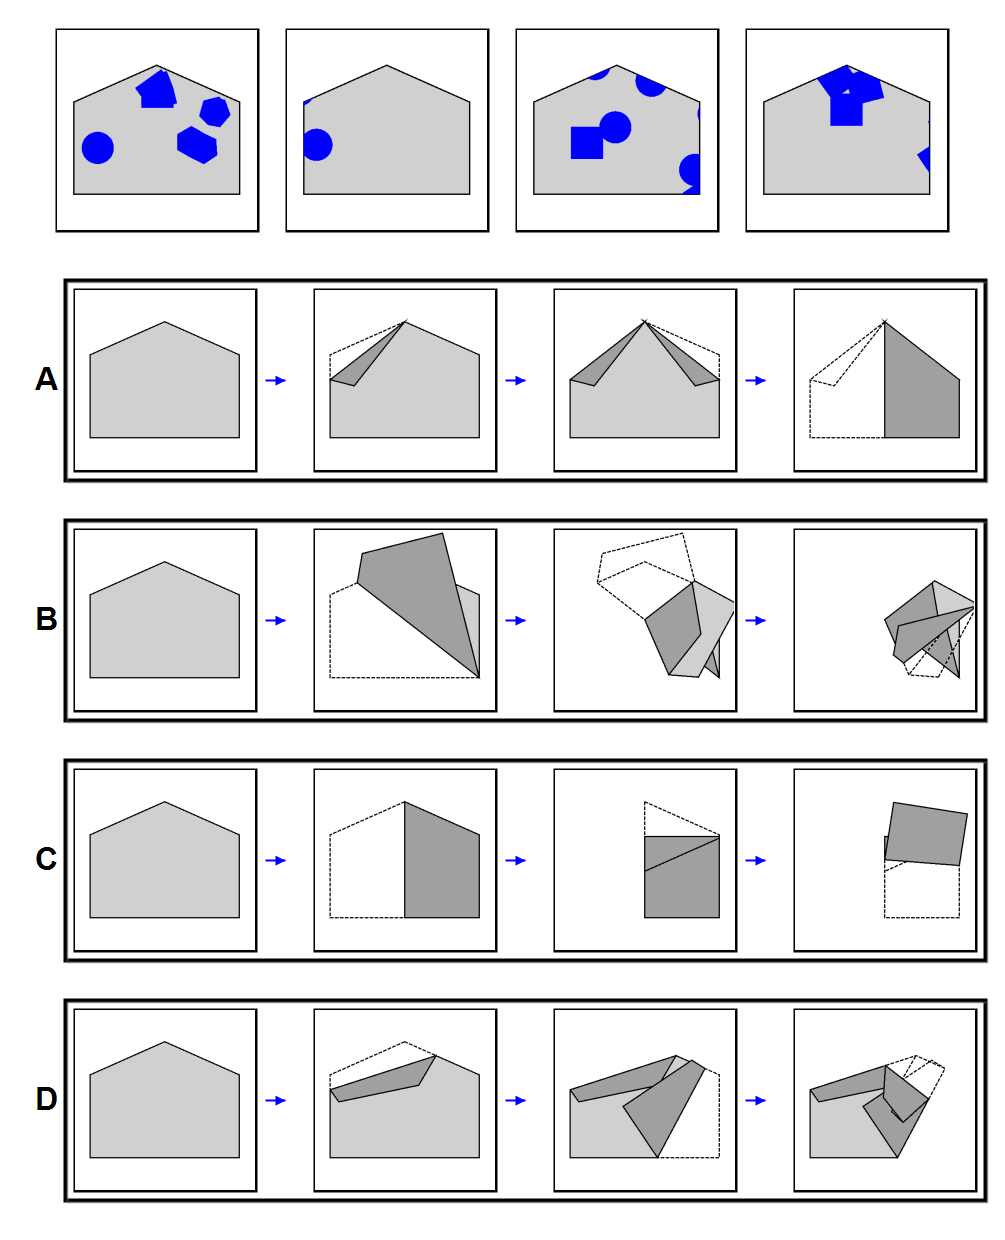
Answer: D